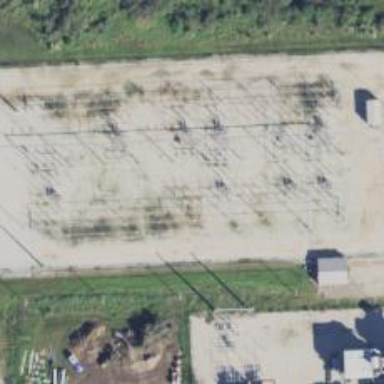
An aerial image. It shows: Switch for power supply.